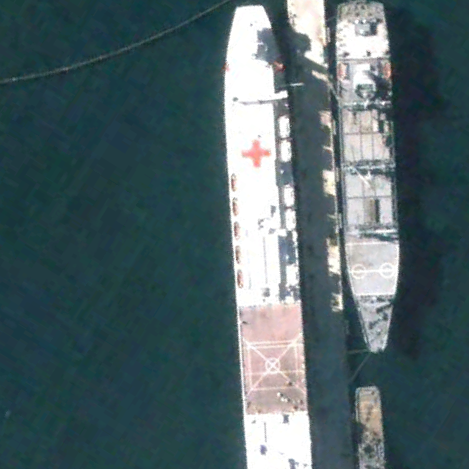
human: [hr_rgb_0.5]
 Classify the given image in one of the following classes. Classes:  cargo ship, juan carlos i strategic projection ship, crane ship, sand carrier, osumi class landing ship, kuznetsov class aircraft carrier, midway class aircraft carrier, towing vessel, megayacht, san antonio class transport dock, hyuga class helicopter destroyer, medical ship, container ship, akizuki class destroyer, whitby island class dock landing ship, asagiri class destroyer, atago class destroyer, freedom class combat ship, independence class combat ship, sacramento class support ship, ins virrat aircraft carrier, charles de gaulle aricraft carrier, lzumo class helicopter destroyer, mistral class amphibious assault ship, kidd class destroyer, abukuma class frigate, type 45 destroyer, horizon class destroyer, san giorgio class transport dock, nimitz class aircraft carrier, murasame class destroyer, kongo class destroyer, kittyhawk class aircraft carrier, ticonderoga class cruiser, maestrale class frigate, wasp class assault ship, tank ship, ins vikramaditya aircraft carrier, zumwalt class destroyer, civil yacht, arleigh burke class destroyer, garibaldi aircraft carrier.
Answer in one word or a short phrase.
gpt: Medical ship